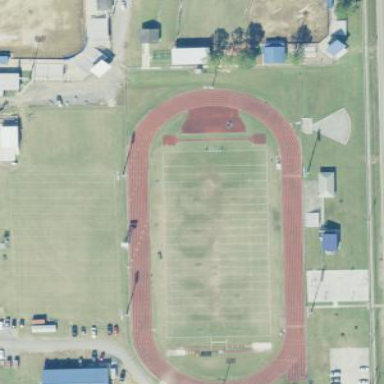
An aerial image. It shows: American football pitch.